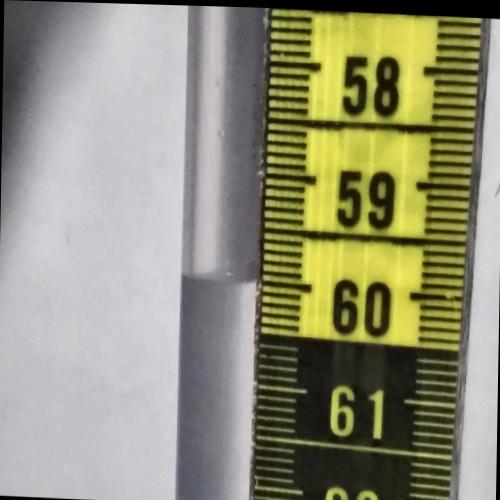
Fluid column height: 60.0 cm